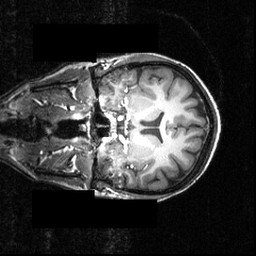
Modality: T1w
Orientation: coronal
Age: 22
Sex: female
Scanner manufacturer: siemens
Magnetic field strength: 3.951 T
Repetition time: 1.5 s
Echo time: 0.00335 s